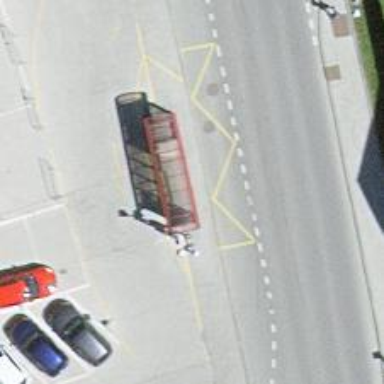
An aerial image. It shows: Bus stop with shelter. It is platform for public transport.